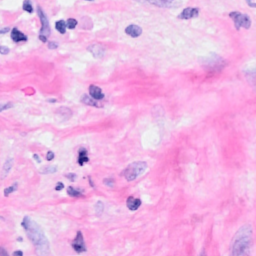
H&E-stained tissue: Breast